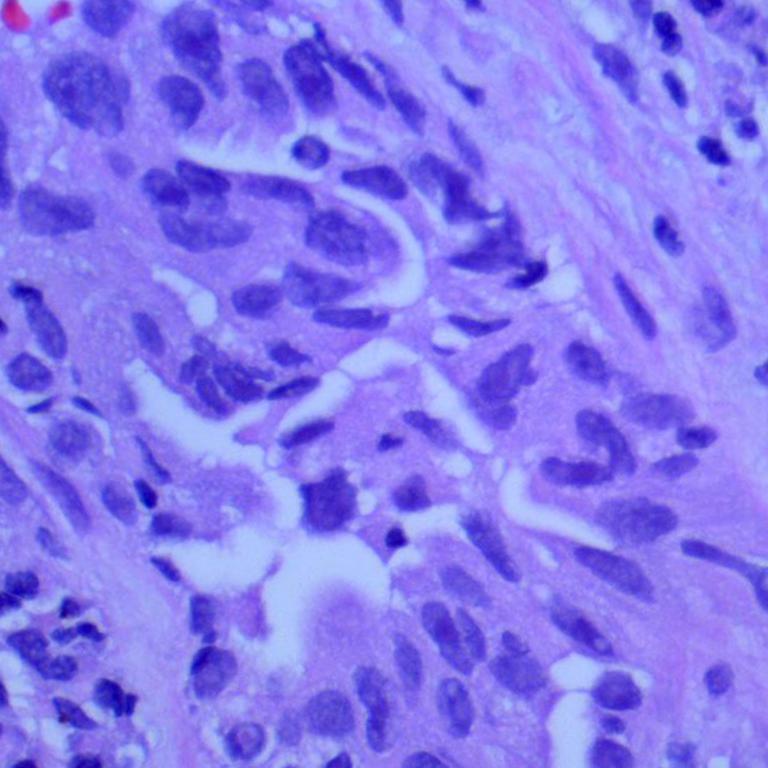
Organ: lung
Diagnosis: adenocarcinomas